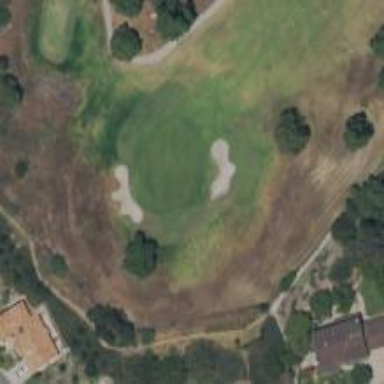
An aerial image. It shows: Golf hole.